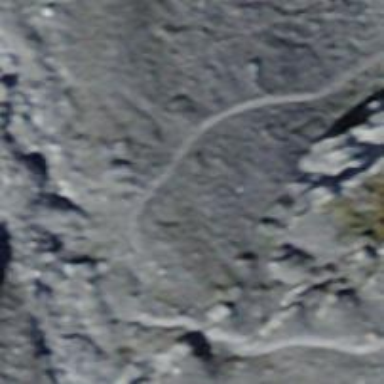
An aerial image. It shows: Path.